Question: I need to reduce the space between two sections of'UITableView'. I looked at this <URL> but the solution doesn't allow for my custom header view because it combines the space of the footer and header.
Here is a picture of the 'UITableView'. The black color is the 'UITableView' background color.

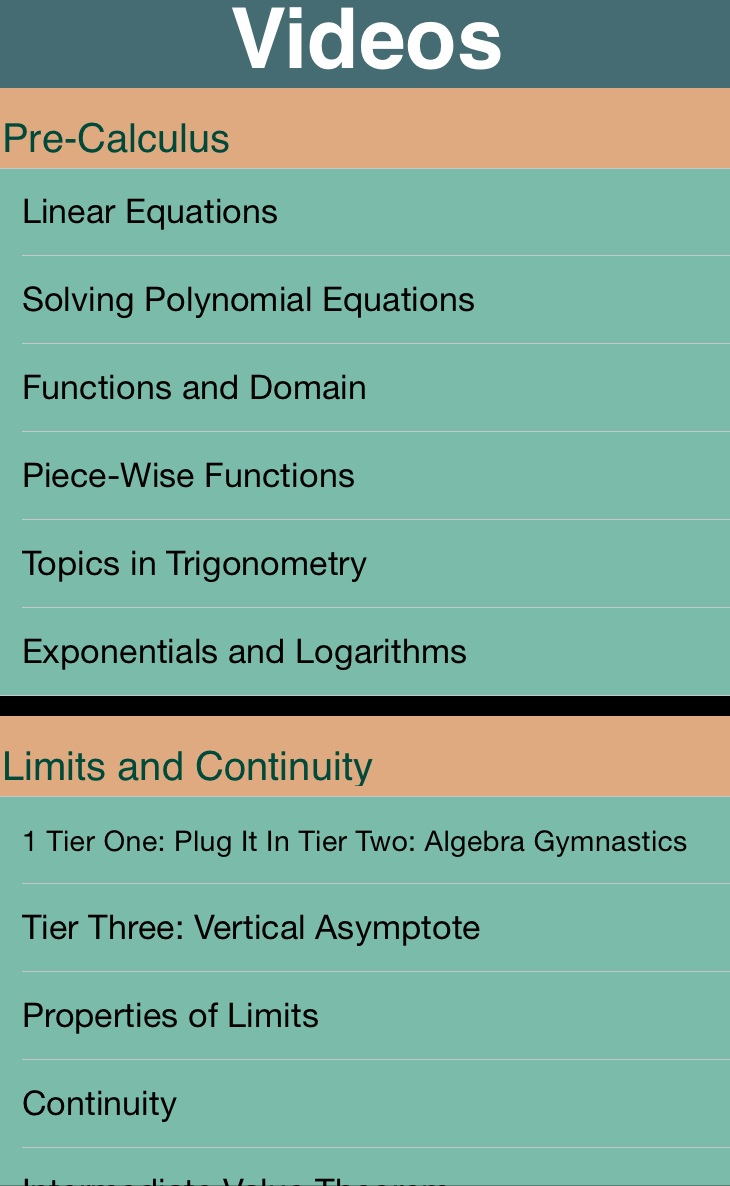
Answer: Did you try override this function:
'''
override func tableView(tableView: UITableView, heightForFooterInSection section: Int) -> CGFloat {
return .leastNormalMagnitude
}
'''